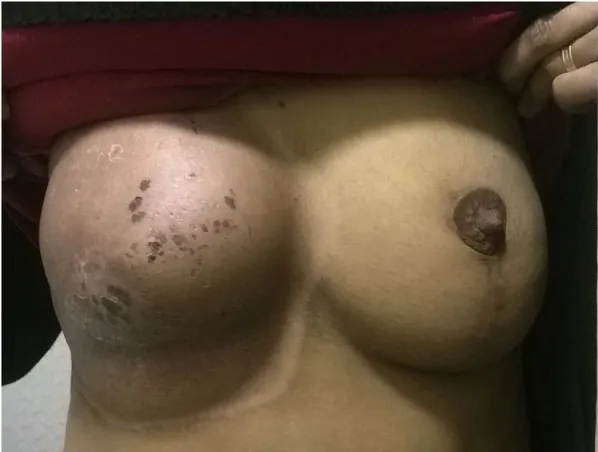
Post irradiation.
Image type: medical_photograph (other_medical_photograph)